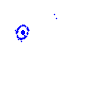
Particle: pion